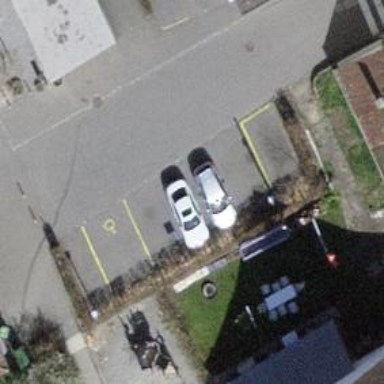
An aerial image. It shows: Car sharing facility.